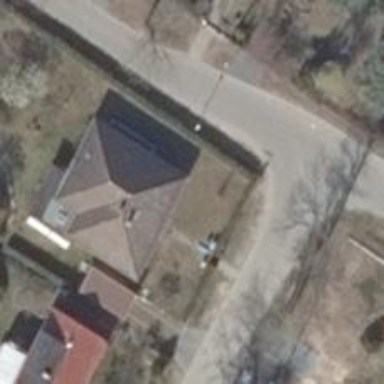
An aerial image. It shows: Simple house.